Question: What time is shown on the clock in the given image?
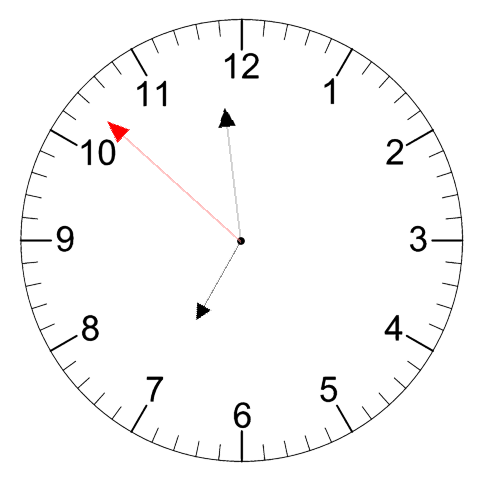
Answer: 06:58:52